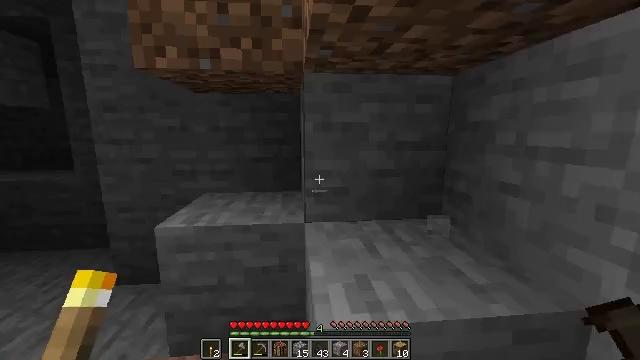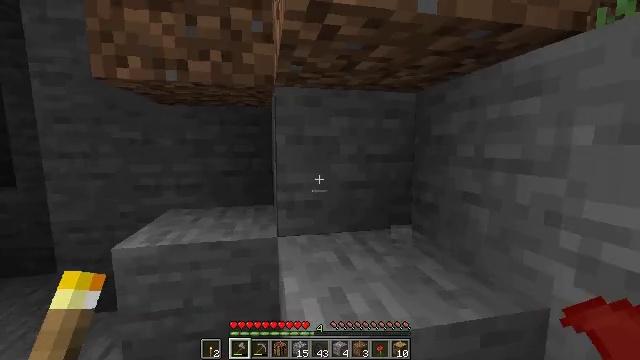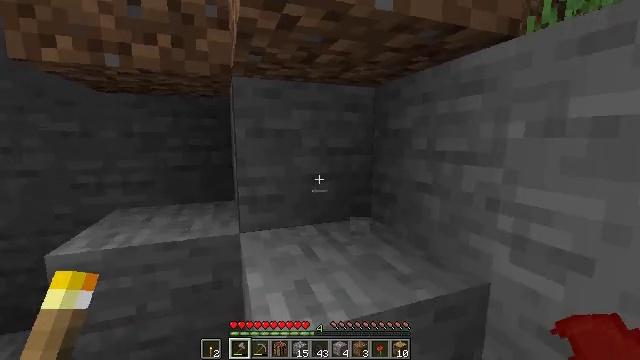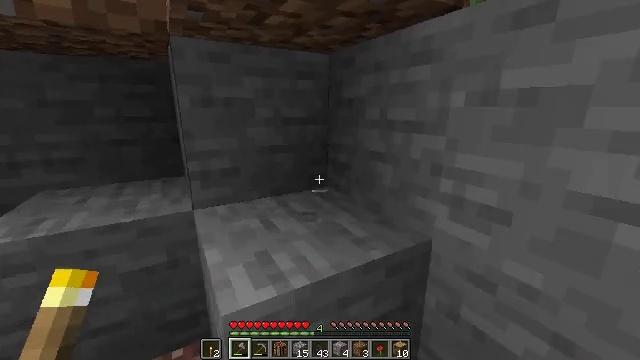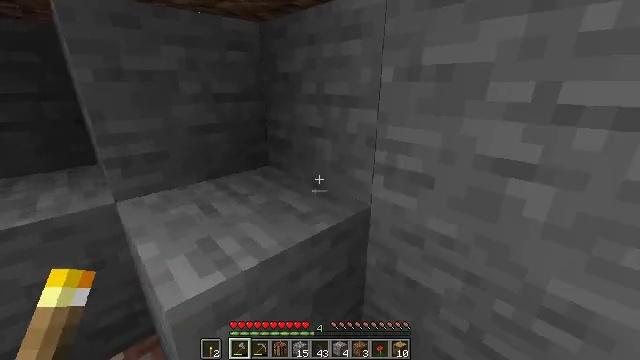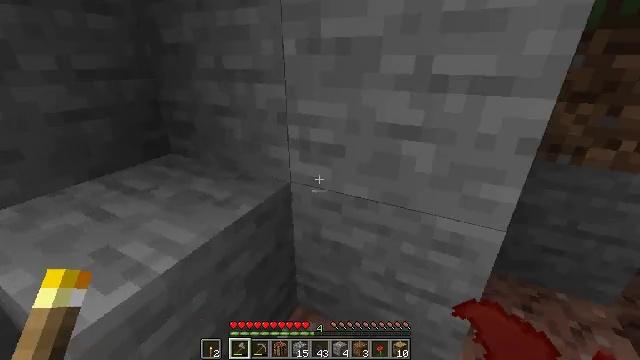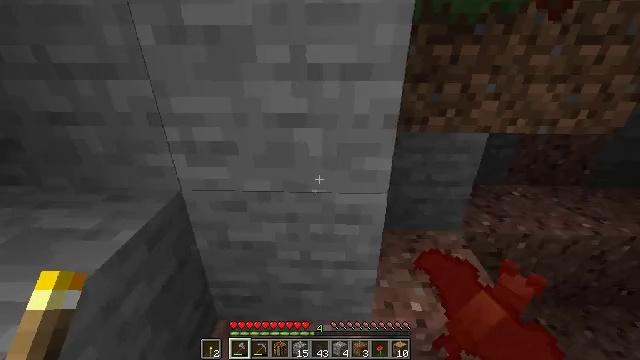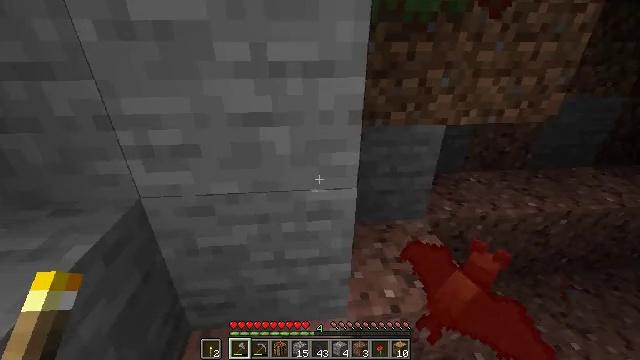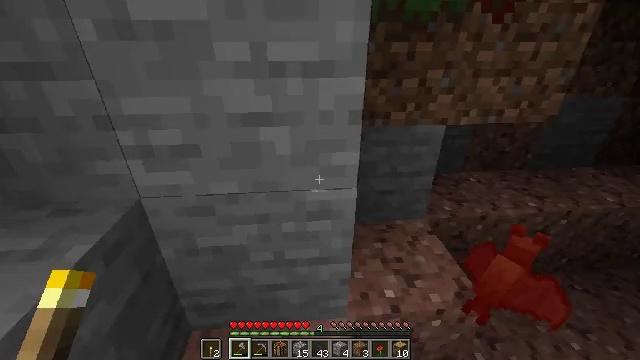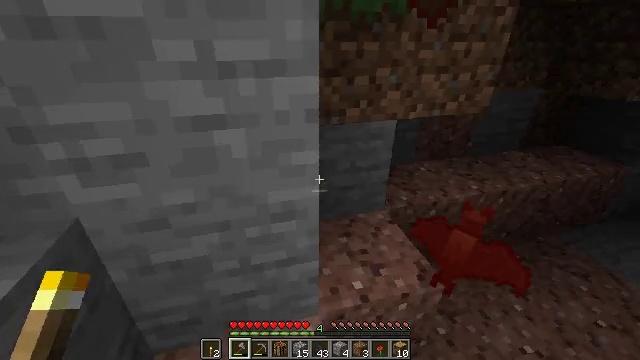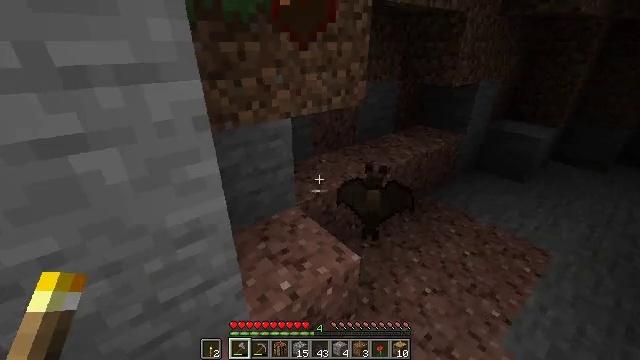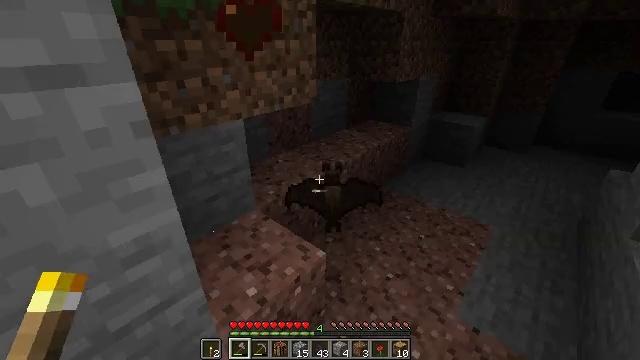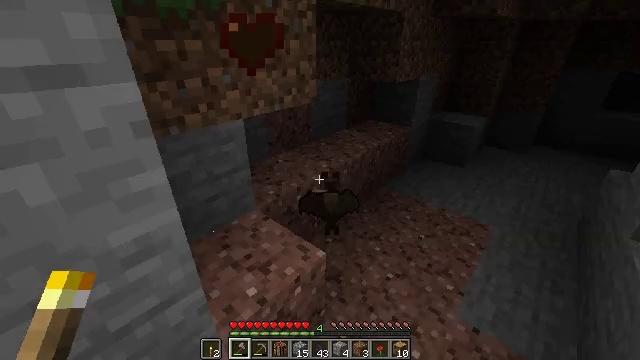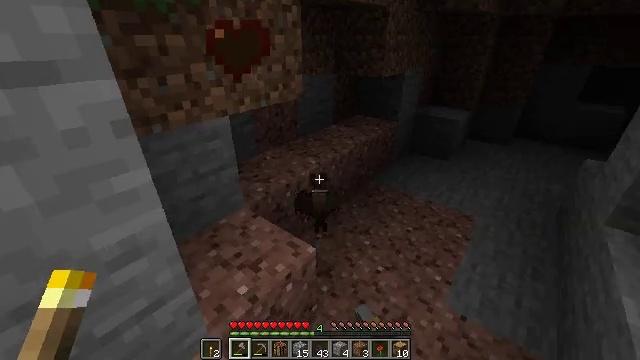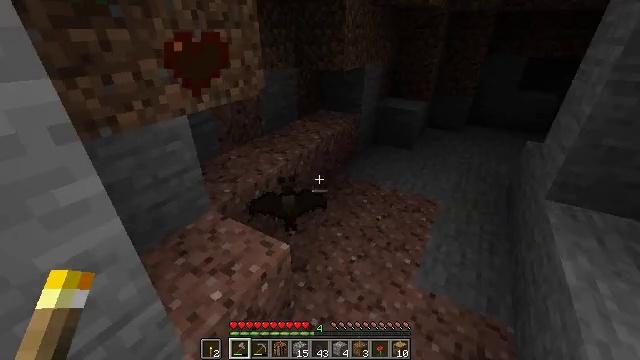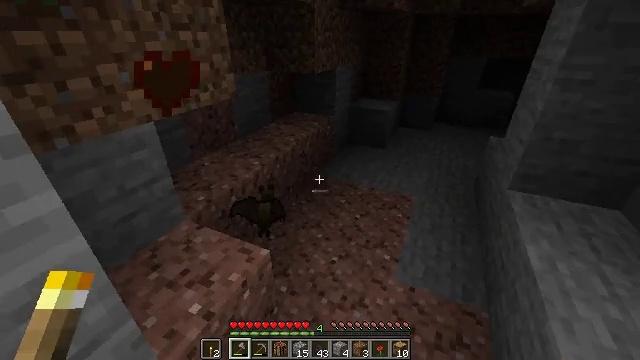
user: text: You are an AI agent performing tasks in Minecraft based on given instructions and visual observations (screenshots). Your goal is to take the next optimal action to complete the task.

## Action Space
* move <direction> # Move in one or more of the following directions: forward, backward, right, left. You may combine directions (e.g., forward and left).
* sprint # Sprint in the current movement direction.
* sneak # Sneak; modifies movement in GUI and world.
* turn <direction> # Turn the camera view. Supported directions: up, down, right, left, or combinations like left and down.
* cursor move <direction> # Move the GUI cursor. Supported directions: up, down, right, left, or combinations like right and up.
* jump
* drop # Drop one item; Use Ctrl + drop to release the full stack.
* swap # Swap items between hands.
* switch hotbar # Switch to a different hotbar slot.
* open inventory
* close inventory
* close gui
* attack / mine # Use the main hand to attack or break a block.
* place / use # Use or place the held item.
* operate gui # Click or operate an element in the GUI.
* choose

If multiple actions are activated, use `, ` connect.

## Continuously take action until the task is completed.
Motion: motion action
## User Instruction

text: Combat the bat.
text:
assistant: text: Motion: turn right and up
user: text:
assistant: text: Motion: turn right and down
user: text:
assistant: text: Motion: turn right and down
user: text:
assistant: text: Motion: turn right and down
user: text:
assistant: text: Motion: turn right and down
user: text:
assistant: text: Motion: turn right and down
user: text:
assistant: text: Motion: turn right
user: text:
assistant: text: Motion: no_op
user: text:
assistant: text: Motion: turn right
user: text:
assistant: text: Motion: turn right
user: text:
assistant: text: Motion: turn right
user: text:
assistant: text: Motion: attack / mine
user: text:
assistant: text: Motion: turn right, attack / mine
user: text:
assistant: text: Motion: turn right and down, attack / mine
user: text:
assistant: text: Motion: turn right, attack / mine
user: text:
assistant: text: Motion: turn right and up
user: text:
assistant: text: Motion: no_op